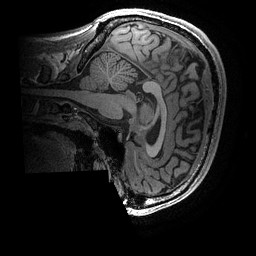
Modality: T1w
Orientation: sagittal
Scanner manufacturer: ge
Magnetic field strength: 3 T
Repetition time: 0.008156 s
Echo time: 0.00318 s